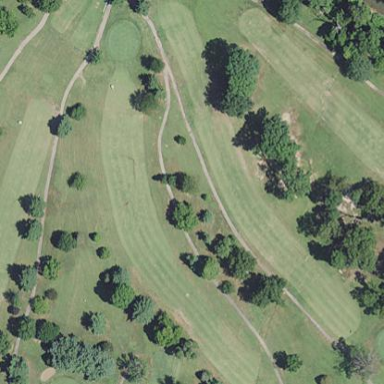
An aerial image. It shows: Lush grass fairway on golf course.